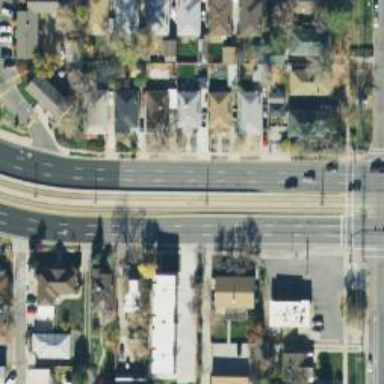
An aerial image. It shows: Primary highway with separate asphalt sidewalk.